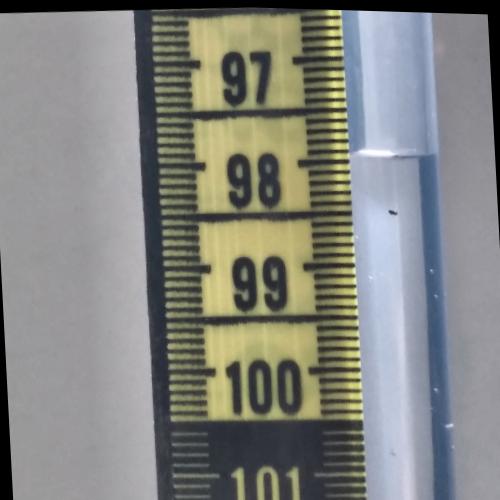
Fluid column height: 98.0 cm